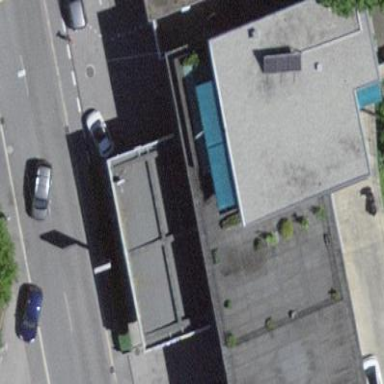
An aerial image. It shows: Fuel station located under roof.